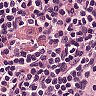
Metastatic tissue present: no